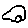
Label: car